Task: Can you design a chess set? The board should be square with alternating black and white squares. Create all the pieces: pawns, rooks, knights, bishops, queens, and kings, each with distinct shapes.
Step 11:
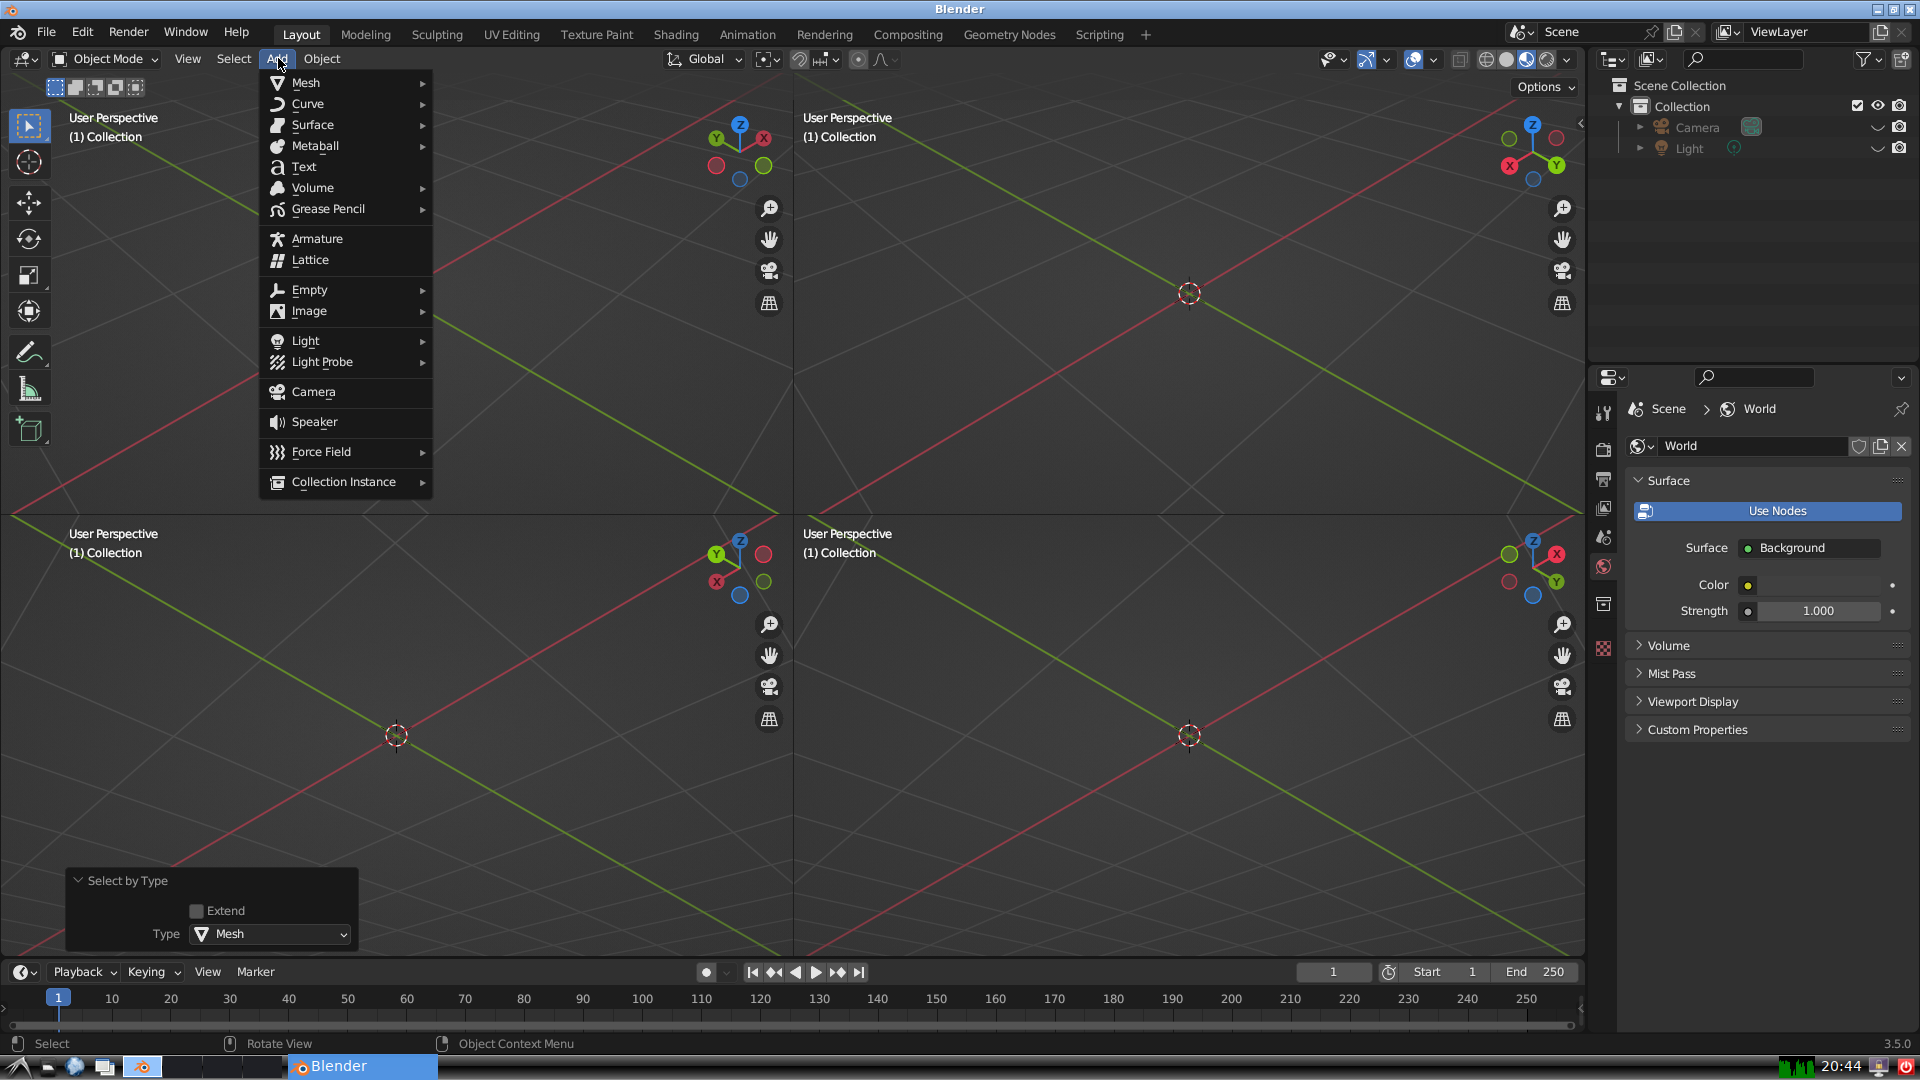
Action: {"mouse_move": [304, 82]}